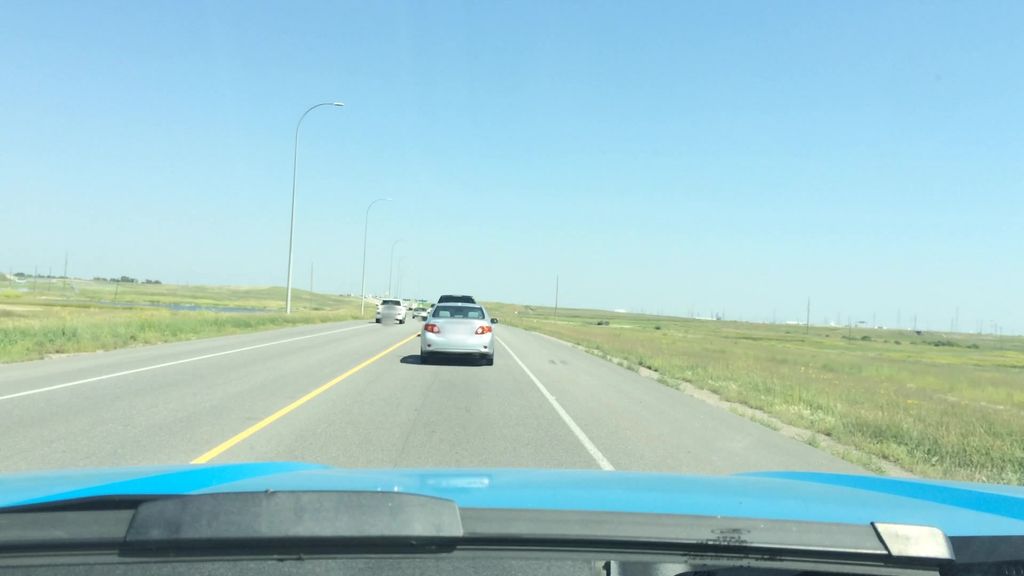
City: calgary